Question: I wanted to add sliding drawer next to another sliding drawer, currently my output is:

Arrow # 1 should be my first sliding drawer
Arrow # 2 is where my second sliding drawer should be
I have the following code:
'''
<?xml version="1.0" encoding="utf-8"?>
<LinearLayout xmlns:android="http://schemas.android.com/apk/res/android"
android:layout_width="match_parent"
android:layout_height="match_parent"
android:orientation="vertical" >
<SlidingDrawer
android:id="@+id/asof"
android:layout_width="match_parent"
android:layout_height="match_parent"
android:background="@drawable/drop_shadow"
android:content="@+id/right_content_a"
android:gravity="center_horizontal"
android:handle="@+id/right_handle"
android:orientation="horizontal" >
<ImageView
android:id="@+id/right_handle"
android:layout_width="wrap_content"
android:layout_height="wrap_content"
android:src="@drawable/tab"
android:text="" />
<FrameLayout
android:id="@+id/right_content_a"
android:layout_width="match_parent"
android:layout_height="match_parent"
android:tag="eacomm" >
</FrameLayout>
</SlidingDrawer>
<SlidingDrawer
android:id="@+id/field_ex"
android:layout_width="match_parent"
android:layout_height="match_parent"
android:background="@drawable/drop_shadow"
android:content="@+id/right_content_a"
android:gravity="center_horizontal"
android:handle="@+id/right_handle2"
android:orientation="horizontal" >
<RelativeLayout
android:id="@+id/right_handle2"
android:layout_width="fill_parent"
android:layout_height="wrap_content"
android:gravity="bottom" >
<ImageView
android:layout_width="wrap_content"
android:layout_height="wrap_content"
android:src="@drawable/tab" />
</RelativeLayout>
<FrameLayout
android:id="@+id/right_content_a"
android:layout_width="match_parent"
android:layout_height="match_parent"
android:tag="eacomm2" >
</FrameLayout>
</SlidingDrawer>
</LinearLayout>
'''
Any ideas? TIA!!!
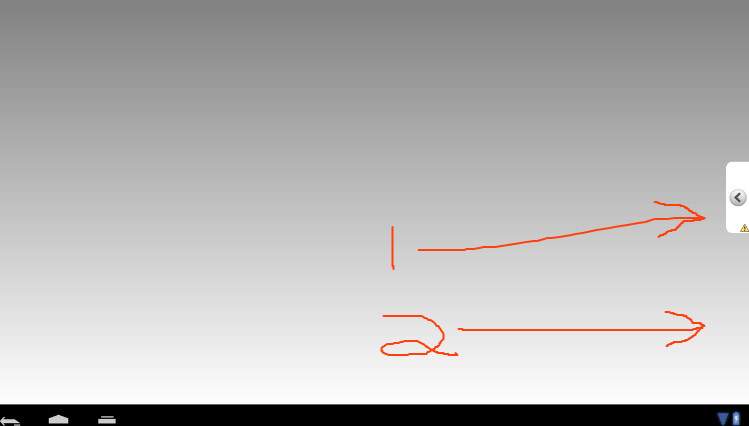
Answer: I already solved it by creating two sliding drawer XML files and binding it to the main container/layout. Thanks...